Question: In my years of using Visual Studio and attaching and detaching from processes, I can't recollect seeing this error, which is why it stood out to me just now when I detached from an IIS .NET 4.0 website project.
I'm purely curious about this error message and looking for an explanation of what it means, and what the referenced "func-evals" are.

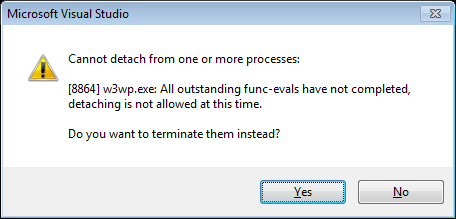
Answer: Info:
'''
FuncEval is, quite simply, the process of invoking a method while stopped in the debugger.
'''
~ <URL>
The method can be invoked in different places in the VS IDE not exclusive to:
- -
Although I haven't found more info about the error message, it seems that I may have invoked a method in the code while in break mode and tried to detach from the process before that was completed, causing Visual Studio to prompt me to wait.